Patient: sex M, age 48
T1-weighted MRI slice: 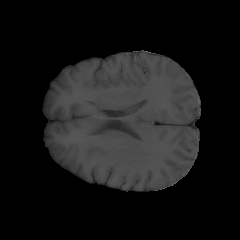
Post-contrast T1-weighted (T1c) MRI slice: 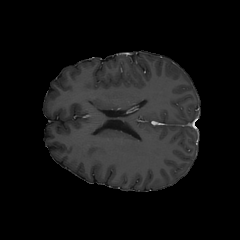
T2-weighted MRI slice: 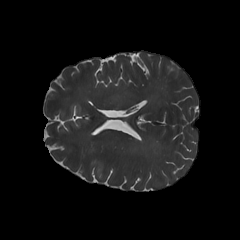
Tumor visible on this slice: no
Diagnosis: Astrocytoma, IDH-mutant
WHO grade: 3